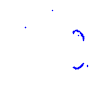
Particle: proton